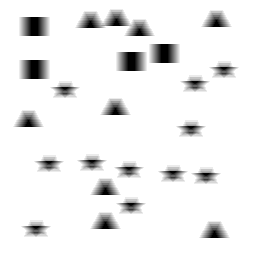
Squares: 4
Triangles: 9
Stars: 11
Total shapes: 24